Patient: sex M, age 52
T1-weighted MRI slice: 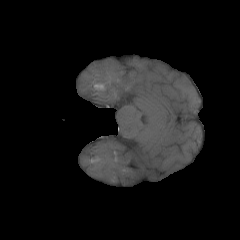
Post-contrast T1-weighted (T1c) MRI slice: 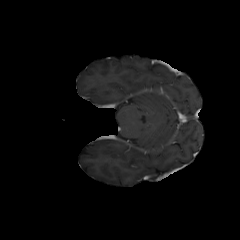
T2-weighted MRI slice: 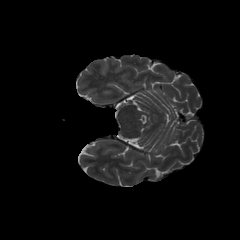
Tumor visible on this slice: no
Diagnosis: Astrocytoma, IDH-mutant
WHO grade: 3